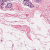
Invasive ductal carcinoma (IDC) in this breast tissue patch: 0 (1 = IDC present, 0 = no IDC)